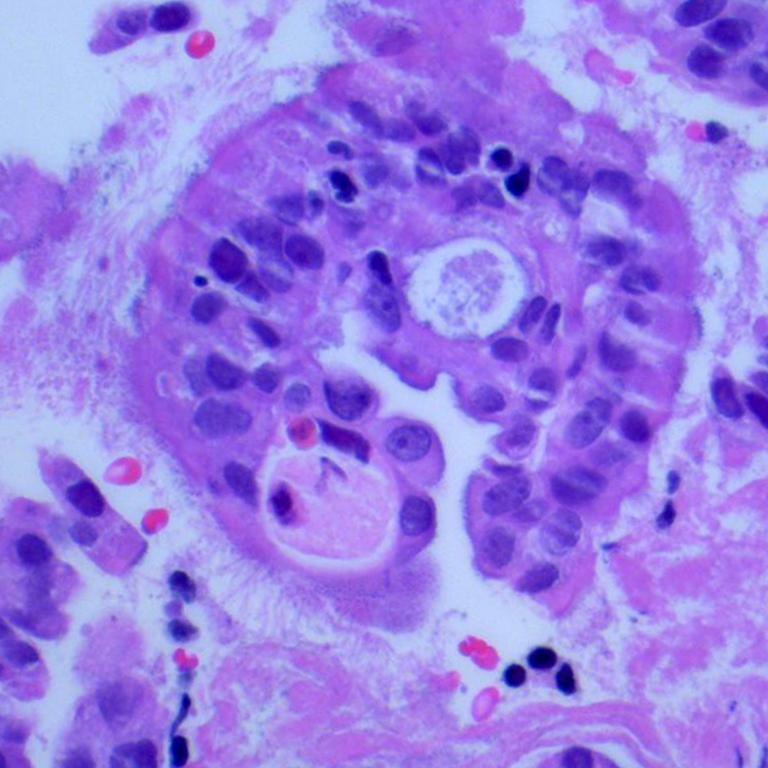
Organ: lung
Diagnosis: adenocarcinomas